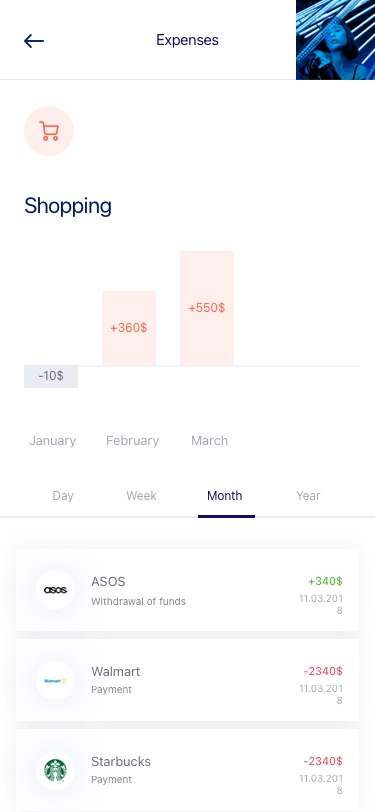
Text in this UI design:
Shopping
+360$
+550$
January
February
March
-10$
+340$
ASOS
Withdrawal of funds
11.03.2018
-2340$
Walmart
Payment
11.03.2018
-2340$
Starbucks
Payment
11.03.2018
Day
Month
Week
Year